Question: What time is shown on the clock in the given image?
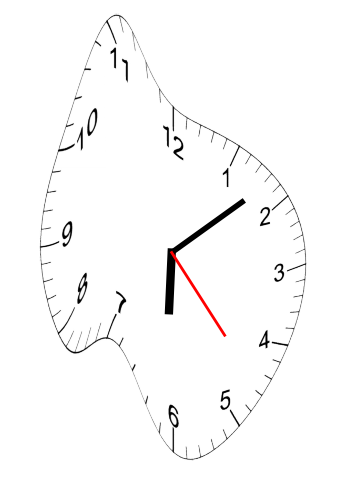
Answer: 06:08:23